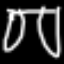
Label: pants